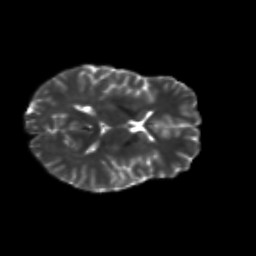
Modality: T2w
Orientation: axial
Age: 24
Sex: female
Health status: healthy
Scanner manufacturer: siemens
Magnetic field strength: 3 T
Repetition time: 8.6 s
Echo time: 0.095 s